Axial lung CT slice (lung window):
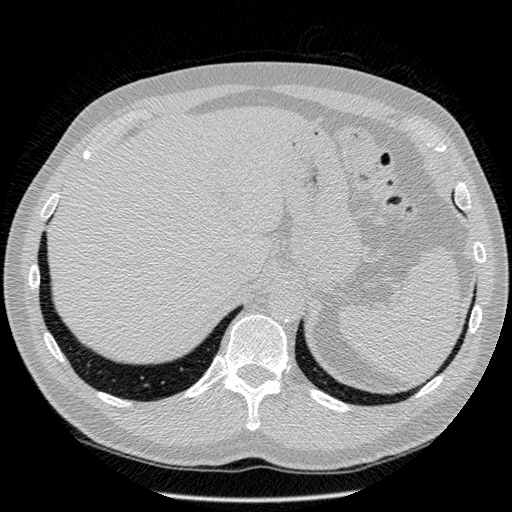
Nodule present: no